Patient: sex M, age 61
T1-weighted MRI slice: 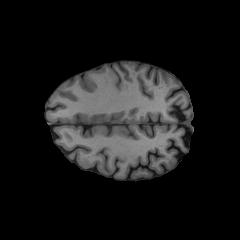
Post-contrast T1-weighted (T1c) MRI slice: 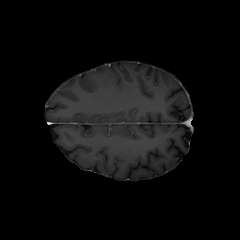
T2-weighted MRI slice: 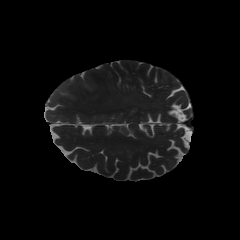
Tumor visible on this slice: no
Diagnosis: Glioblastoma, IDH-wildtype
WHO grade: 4